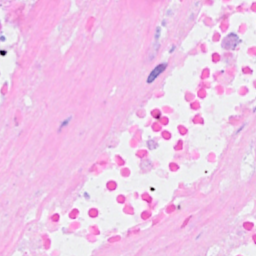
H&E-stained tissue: Breast